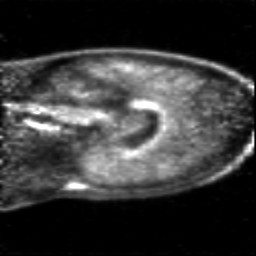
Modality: PET
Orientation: sagittal
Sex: female
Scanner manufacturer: siemens